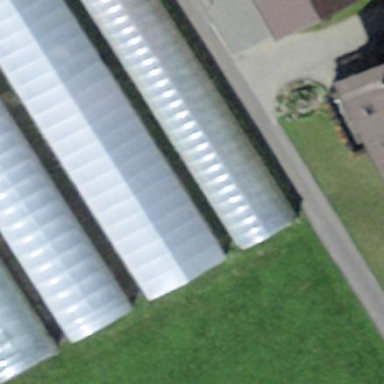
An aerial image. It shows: Greenhouse.